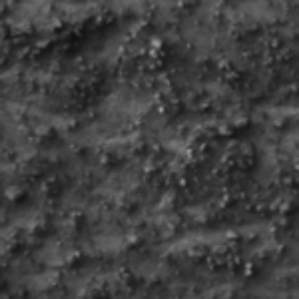
Label: frost